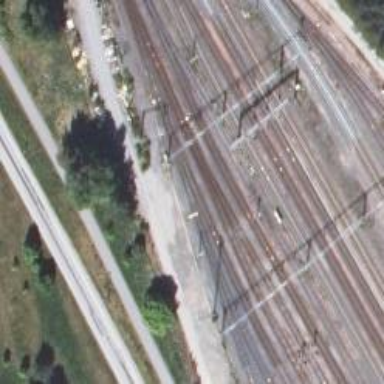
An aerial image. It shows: Wedge used for railway derailment.